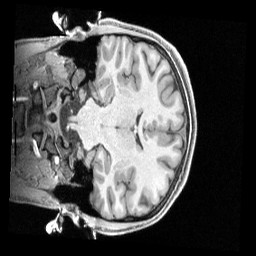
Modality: T1w
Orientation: coronal
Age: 20
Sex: female
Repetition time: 2.4 s
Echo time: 0.00222 s